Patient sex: M
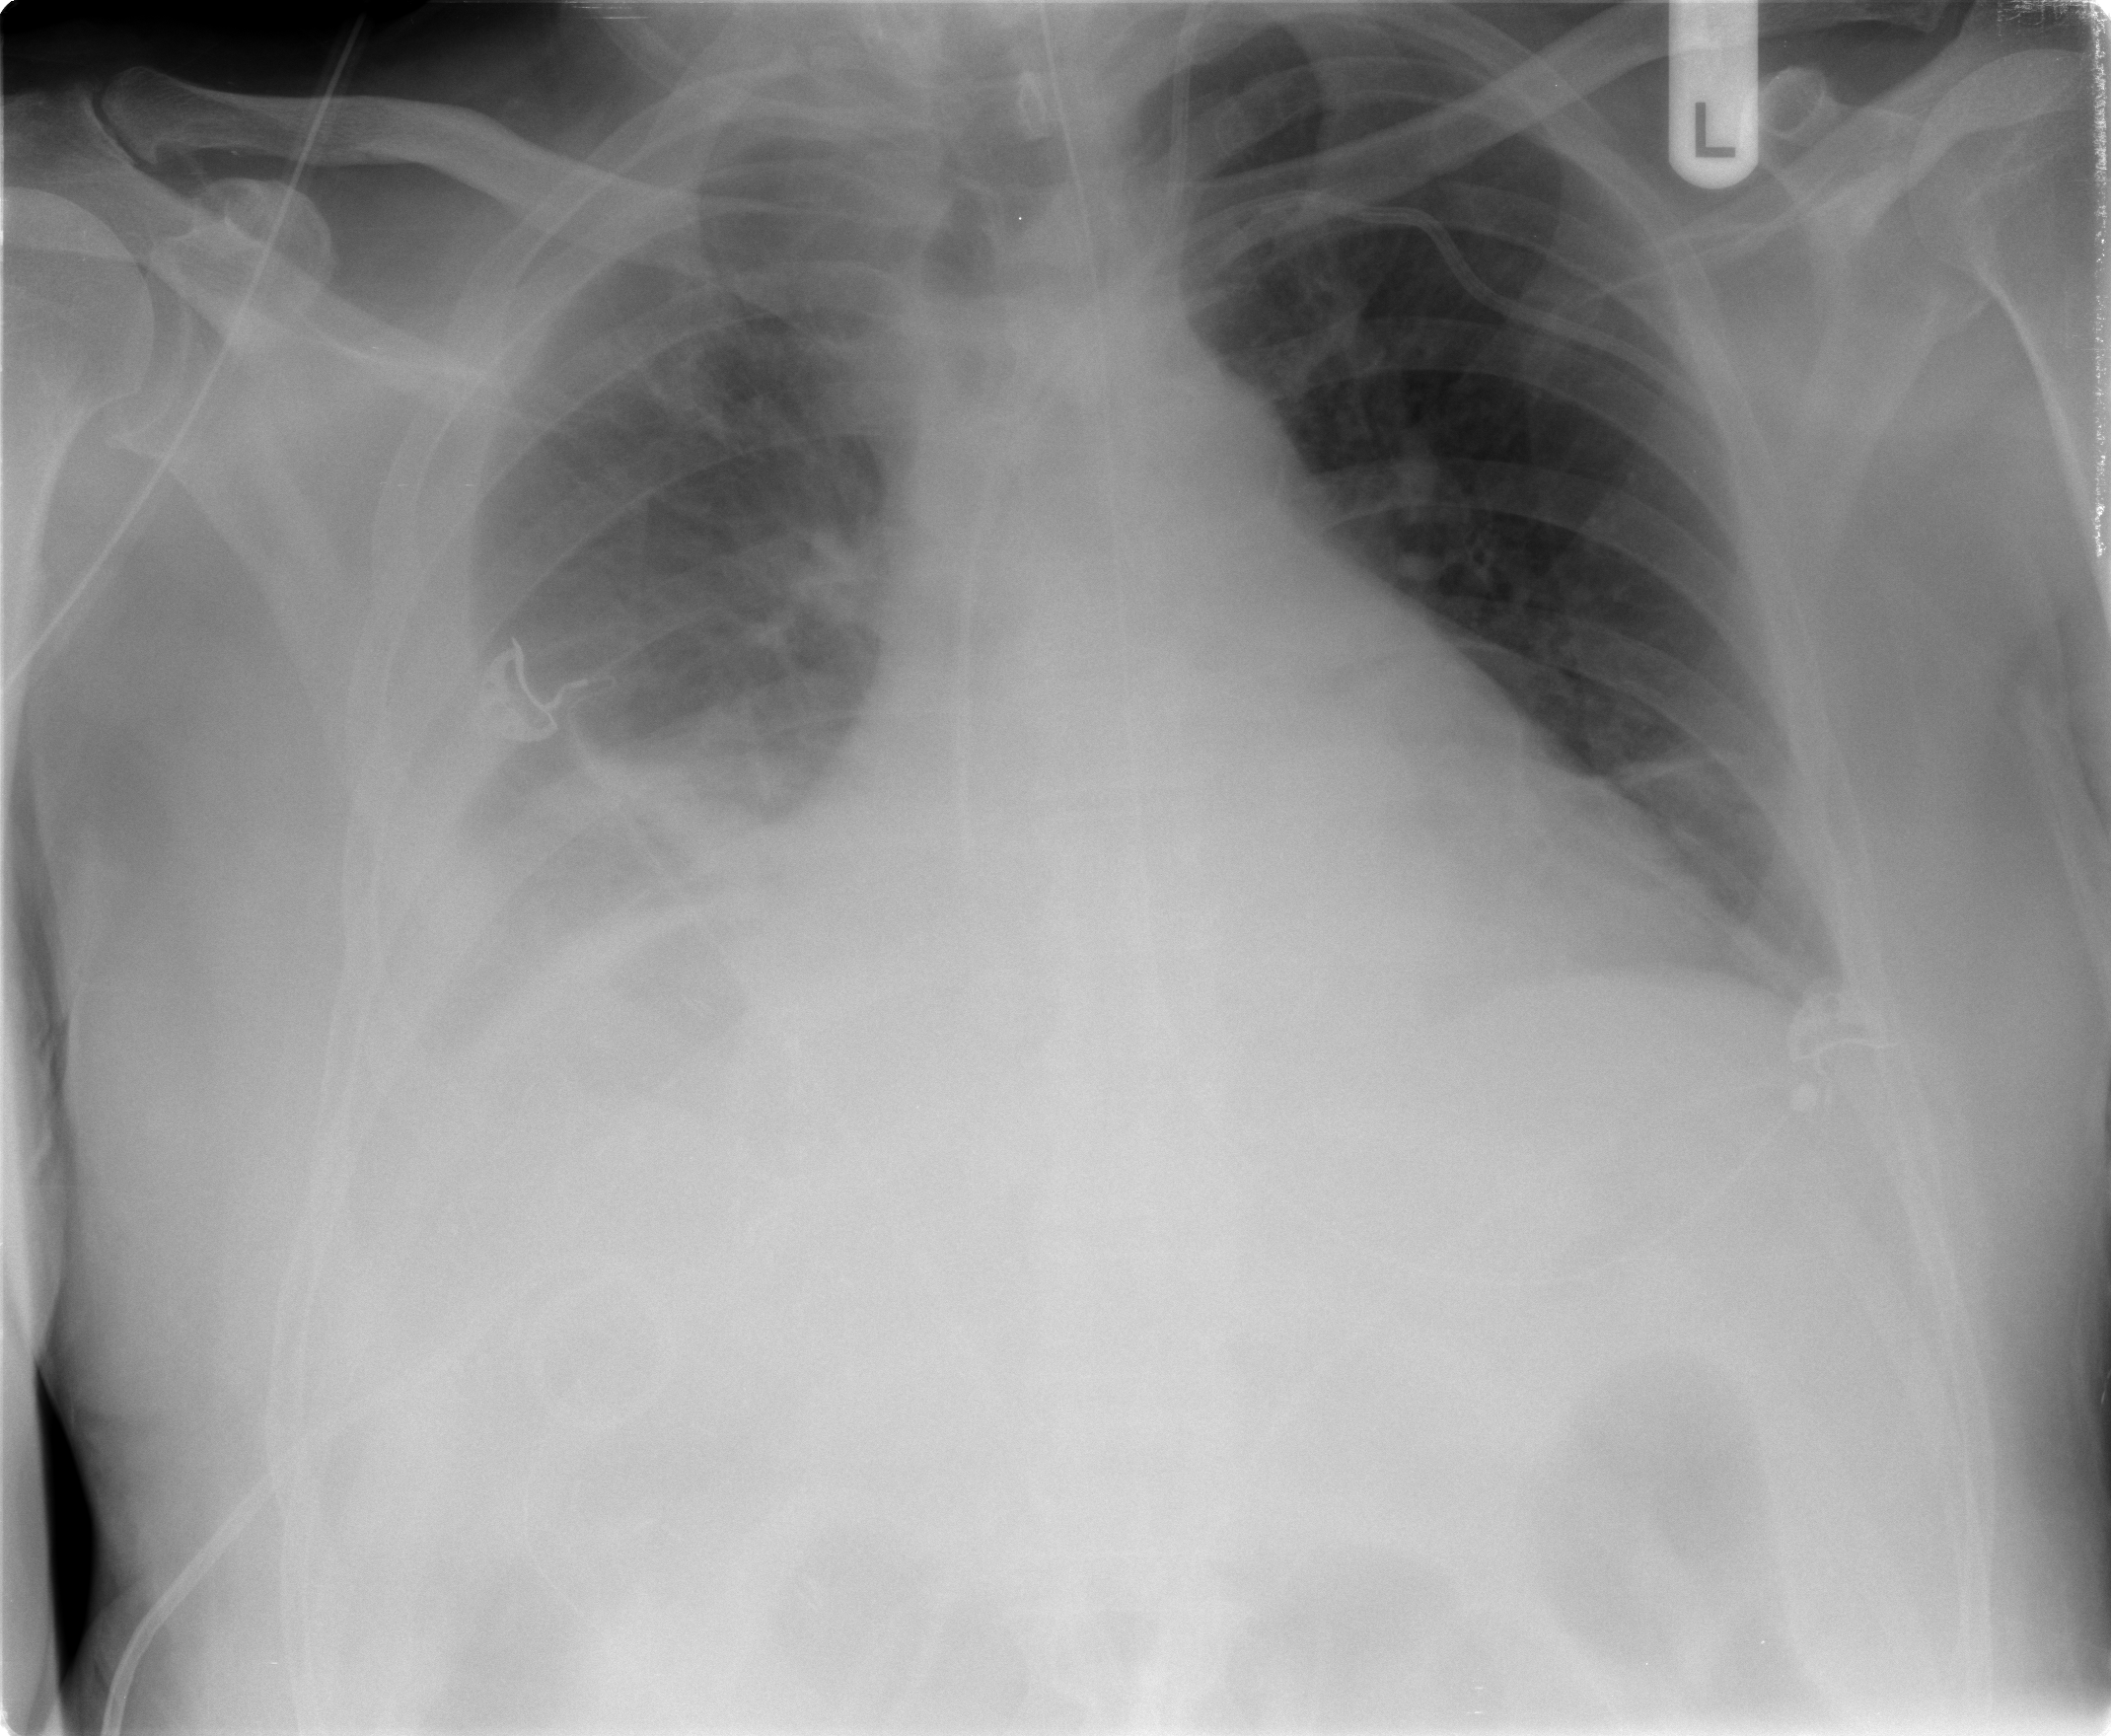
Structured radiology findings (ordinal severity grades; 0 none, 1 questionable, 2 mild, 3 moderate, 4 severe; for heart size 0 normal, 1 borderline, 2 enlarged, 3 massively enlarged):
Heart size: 2
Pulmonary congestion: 2
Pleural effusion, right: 2
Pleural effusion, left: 0
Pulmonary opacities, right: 1
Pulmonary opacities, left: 0
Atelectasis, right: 2
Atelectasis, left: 2